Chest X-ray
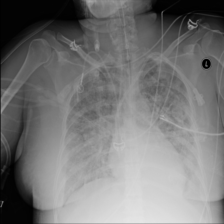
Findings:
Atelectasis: negative
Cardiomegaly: negative
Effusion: negative
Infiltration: positive
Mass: negative
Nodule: negative
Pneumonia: negative
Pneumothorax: negative
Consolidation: negative
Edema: negative
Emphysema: negative
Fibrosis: negative
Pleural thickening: negative
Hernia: negative